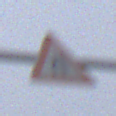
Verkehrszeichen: EinseitigVerengteFahrbahnLinks
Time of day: MorningAfternoon
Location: Outdoor (RoadRail)
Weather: Overcast
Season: NotSpecified
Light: Natural